The image folds the raw vibration samples of a bearing signal into a 2-D grayscale square (signal-to-image encoding). Based on the visible evidence, which condition applies: normal, inner_race, outer_race, ball?
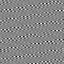
Answer: outer_race